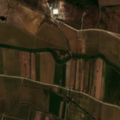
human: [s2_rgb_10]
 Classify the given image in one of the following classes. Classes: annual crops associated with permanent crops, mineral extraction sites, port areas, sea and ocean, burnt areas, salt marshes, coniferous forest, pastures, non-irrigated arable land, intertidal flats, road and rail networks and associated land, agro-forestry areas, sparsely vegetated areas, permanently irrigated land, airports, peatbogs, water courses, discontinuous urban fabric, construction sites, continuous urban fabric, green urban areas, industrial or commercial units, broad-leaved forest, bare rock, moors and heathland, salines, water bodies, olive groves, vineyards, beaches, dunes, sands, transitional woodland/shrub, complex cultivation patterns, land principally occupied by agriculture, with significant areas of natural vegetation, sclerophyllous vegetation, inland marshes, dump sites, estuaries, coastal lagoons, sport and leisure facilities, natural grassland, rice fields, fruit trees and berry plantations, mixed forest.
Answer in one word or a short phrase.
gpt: permanently irrigated land, vineyards, broad-leaved forest